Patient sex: F
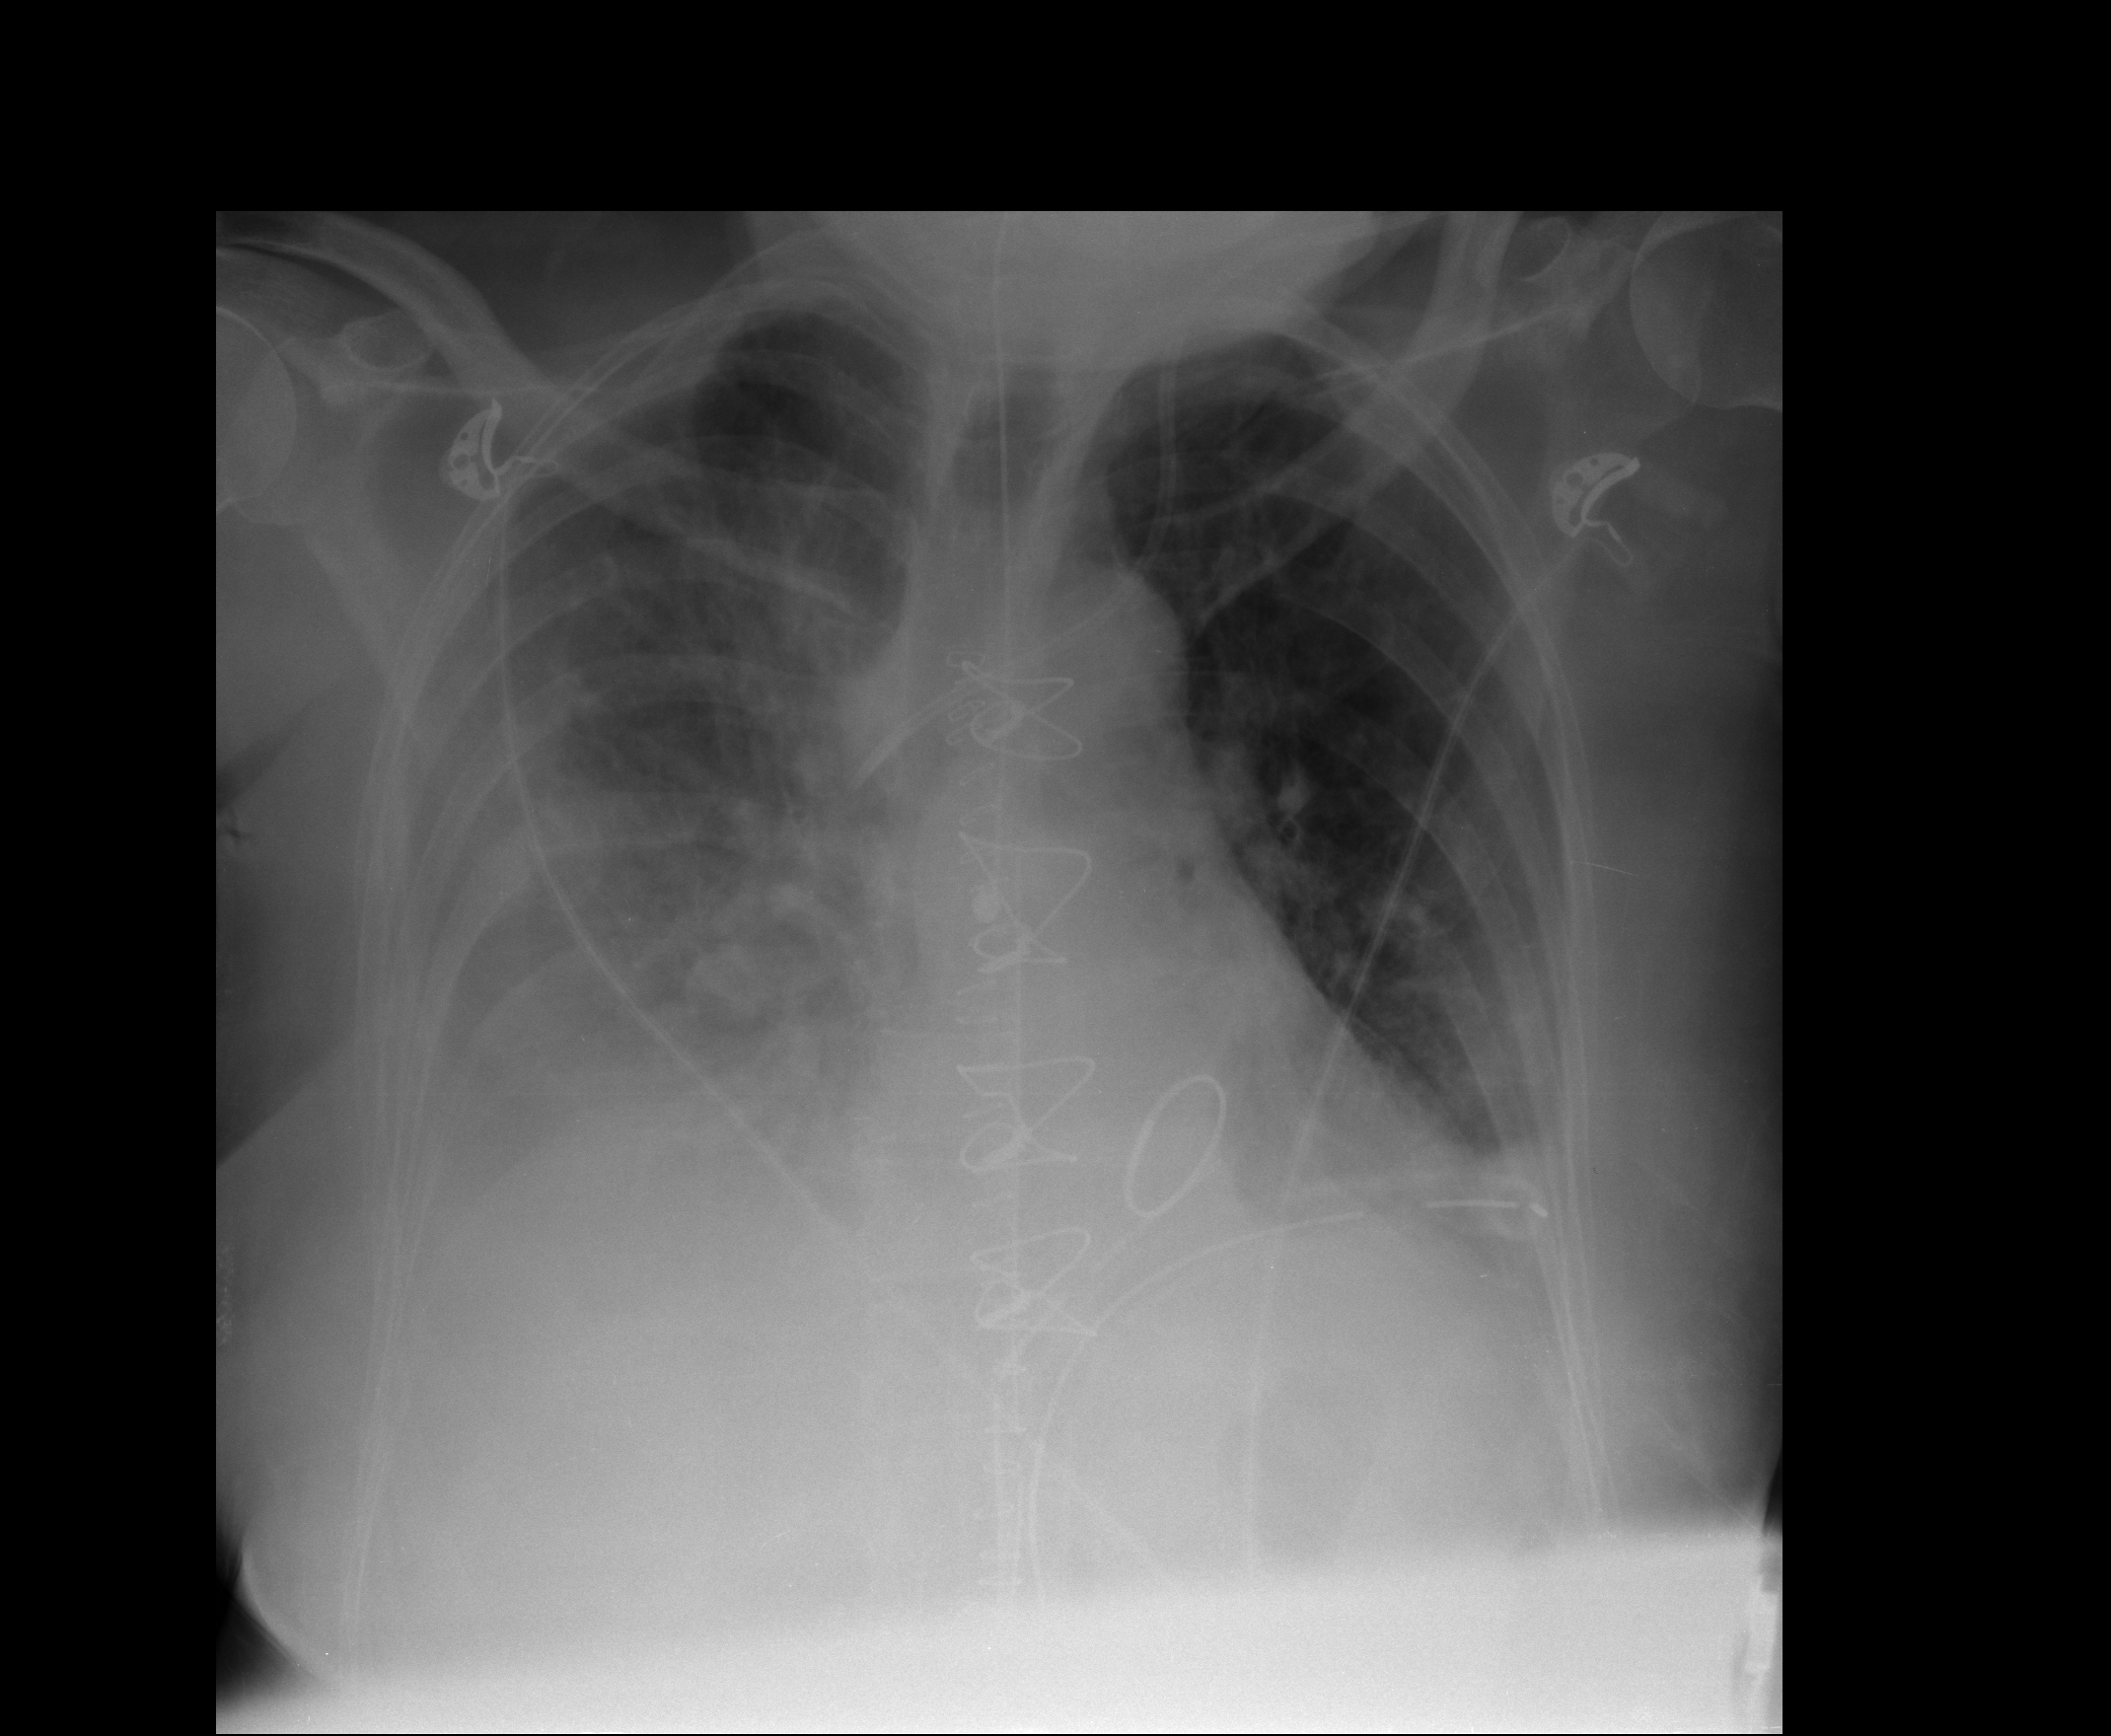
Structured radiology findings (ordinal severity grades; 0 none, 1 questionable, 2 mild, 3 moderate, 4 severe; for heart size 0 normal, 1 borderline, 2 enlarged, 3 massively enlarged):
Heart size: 0
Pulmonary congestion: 0
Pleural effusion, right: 3
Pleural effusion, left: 2
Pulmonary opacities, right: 0
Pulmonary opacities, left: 0
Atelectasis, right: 2
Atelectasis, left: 2